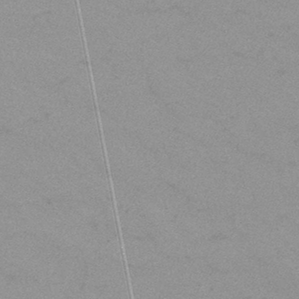
Label: frost